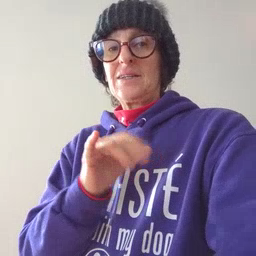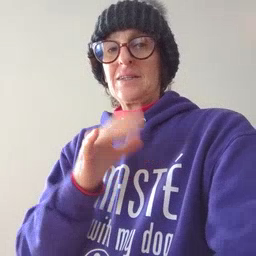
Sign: stay